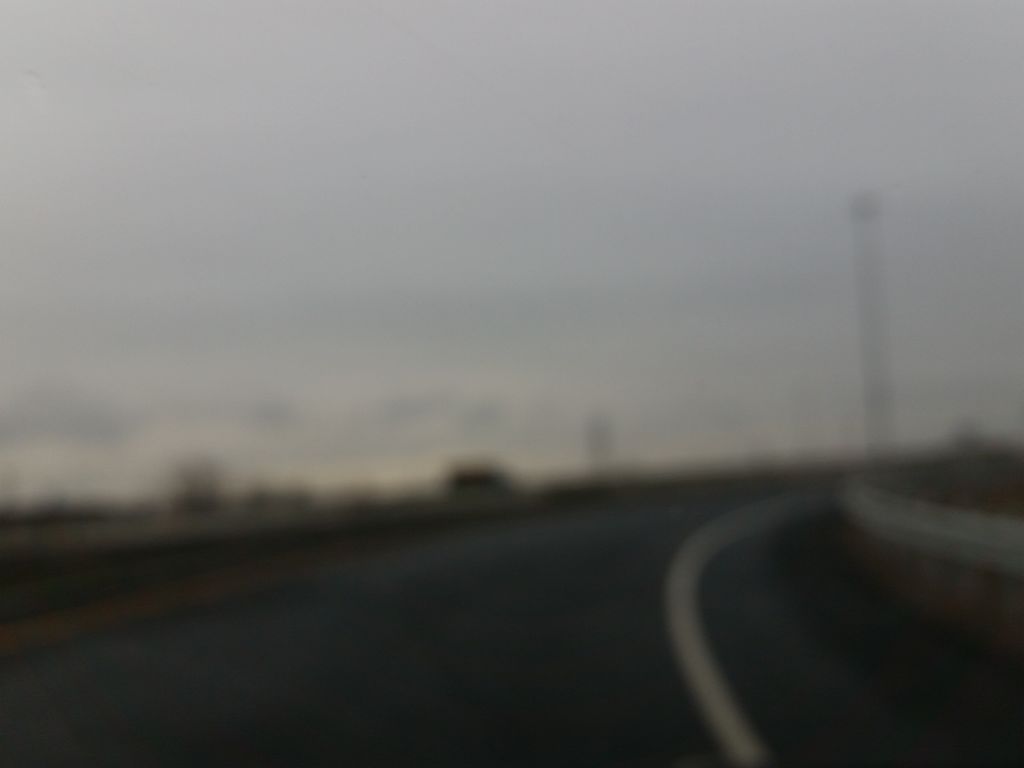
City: quebec_city